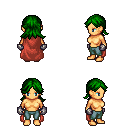
a pixel art fantasy rpg character, female body template, human, tanned skin, maroon cape, teal pants, green loose hair, metal gloves, four views (front, back, left, right), 2x2 character sprite sheet, small pixel art, hard edges, no anti-aliasing